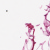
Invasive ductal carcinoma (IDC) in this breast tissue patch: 0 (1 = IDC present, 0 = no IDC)